Aerial crown-view tile of a tropical tree (Barro Colorado Island, Panama), acquired 20250414:
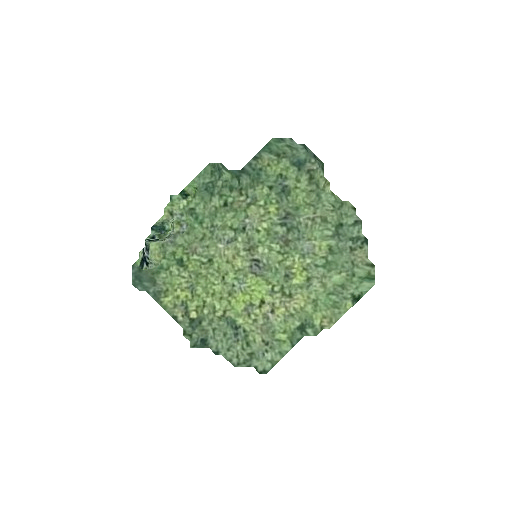
Species: Dendropanax arboreus
GBIF accepted scientific name: Dendropanax arboreus
Crown area: 53.358 m²